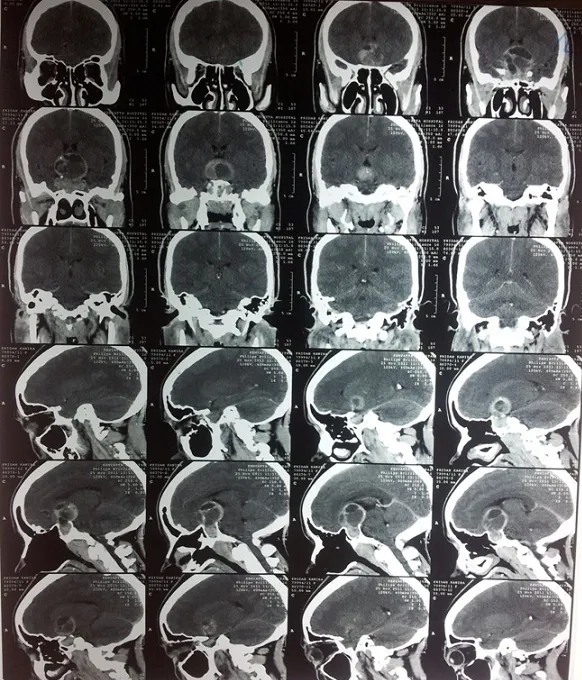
Axial slices of the patient's CT scan with contrast showing a sellar-suprasellar tumor which is cystic and has capsular enhancement.
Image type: radiology (ct)